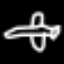
Label: airplane